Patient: sex M, age 30
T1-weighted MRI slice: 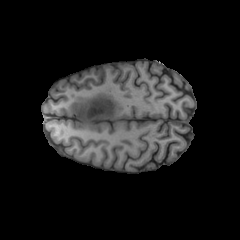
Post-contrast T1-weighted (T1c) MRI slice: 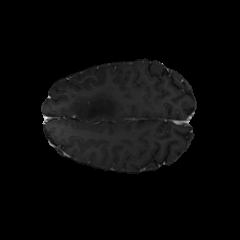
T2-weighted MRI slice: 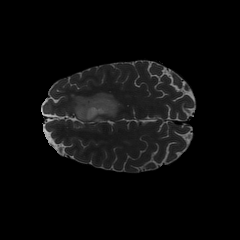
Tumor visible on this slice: yes
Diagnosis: Astrocytoma, IDH-mutant
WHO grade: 2